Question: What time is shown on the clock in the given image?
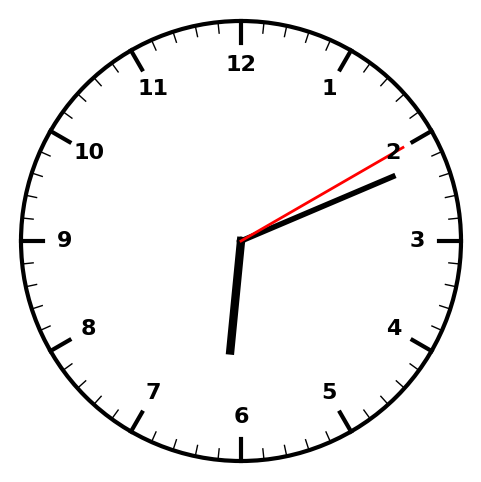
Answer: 06:11:10